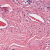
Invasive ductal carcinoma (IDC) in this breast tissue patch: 1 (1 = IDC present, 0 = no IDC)